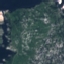
Land use / land cover: HerbaceousVegetation